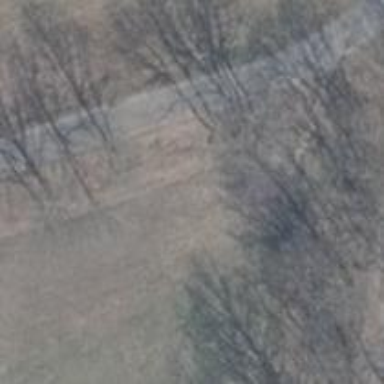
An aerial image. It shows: Row of trees in natural setting.